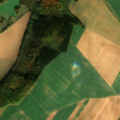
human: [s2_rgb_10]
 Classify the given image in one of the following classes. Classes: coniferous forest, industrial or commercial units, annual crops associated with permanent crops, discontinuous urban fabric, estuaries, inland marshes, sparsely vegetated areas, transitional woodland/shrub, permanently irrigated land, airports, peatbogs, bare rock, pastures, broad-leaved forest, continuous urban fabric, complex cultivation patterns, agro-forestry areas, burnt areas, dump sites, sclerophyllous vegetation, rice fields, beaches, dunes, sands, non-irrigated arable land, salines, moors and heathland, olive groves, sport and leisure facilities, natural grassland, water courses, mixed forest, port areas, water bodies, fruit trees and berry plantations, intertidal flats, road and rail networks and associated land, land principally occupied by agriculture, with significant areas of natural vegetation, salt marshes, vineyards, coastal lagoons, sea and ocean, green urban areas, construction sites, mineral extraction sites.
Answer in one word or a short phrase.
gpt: non-irrigated arable land, land principally occupied by agriculture, with significant areas of natural vegetation, broad-leaved forest, mixed forest